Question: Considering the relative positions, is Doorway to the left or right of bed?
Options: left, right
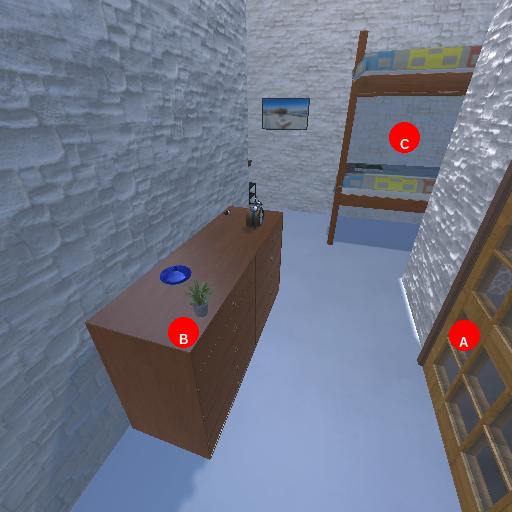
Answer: left